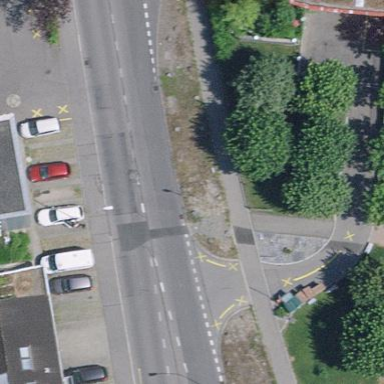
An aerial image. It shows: Footway area.